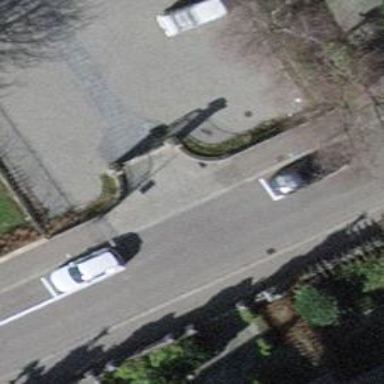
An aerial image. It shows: Gate.